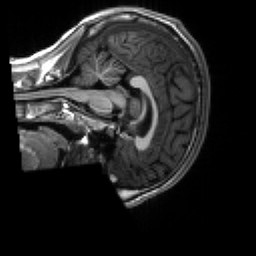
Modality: T1w
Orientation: sagittal
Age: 19
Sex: male
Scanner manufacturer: siemens
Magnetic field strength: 3 T
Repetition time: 2.3 s
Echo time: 0.00267 s